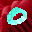
Label: 0